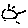
Label: sun